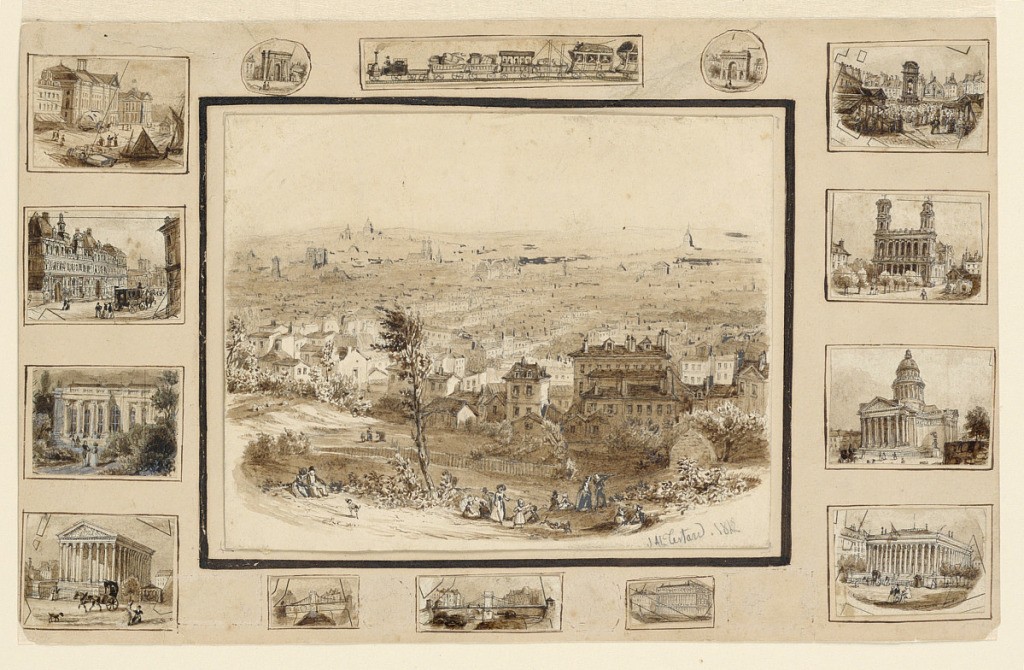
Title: View of a City, Various Buildings
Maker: Jacques Alphonse Testard, French, b. 1810
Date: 1842
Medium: Pen and ink, brush and wash, graphite on numerous pieces of paper, all mounted on same sheet
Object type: Drawing
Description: Views of city, various buildings.